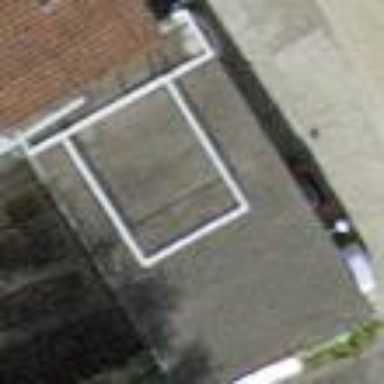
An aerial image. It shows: View of roof of building.